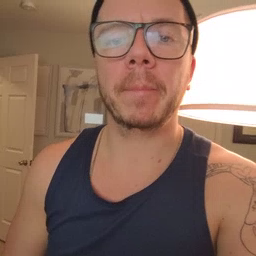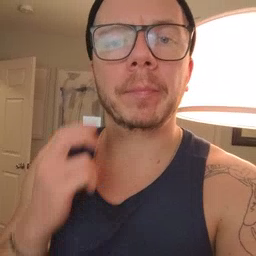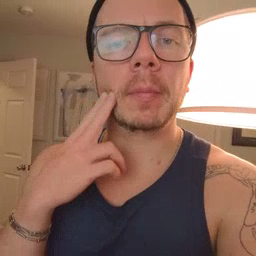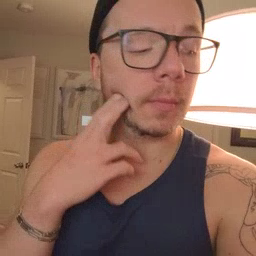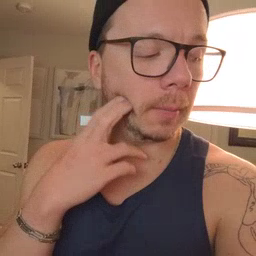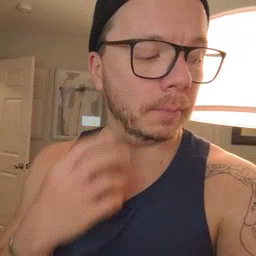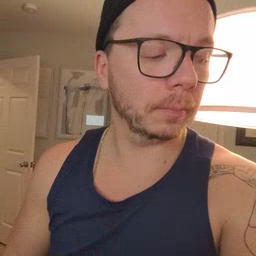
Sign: gum